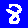
Digit: 8